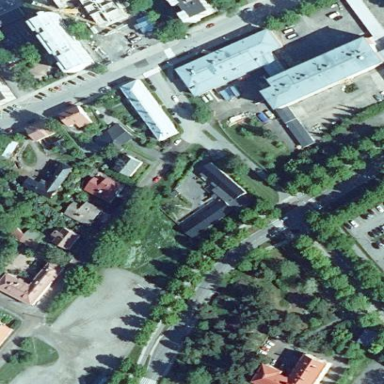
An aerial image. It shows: Nursing home.